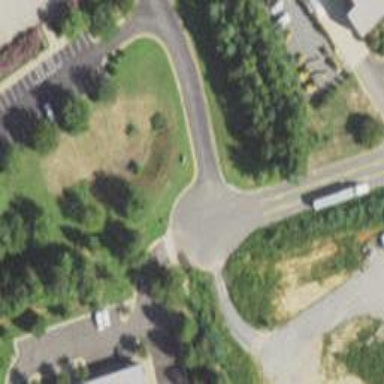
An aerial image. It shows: Turning circle on the road.